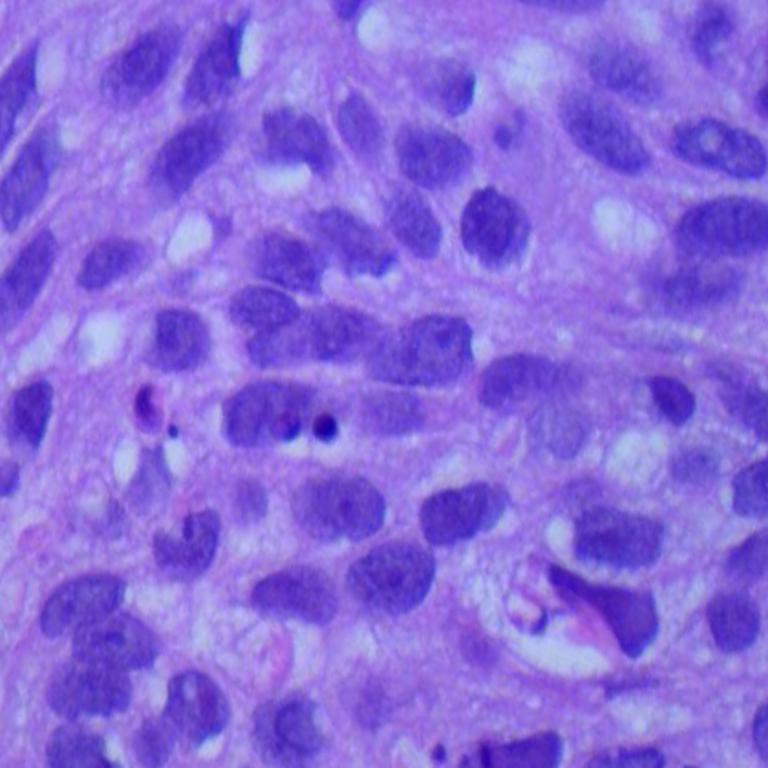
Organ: lung
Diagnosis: squamous carcinomas